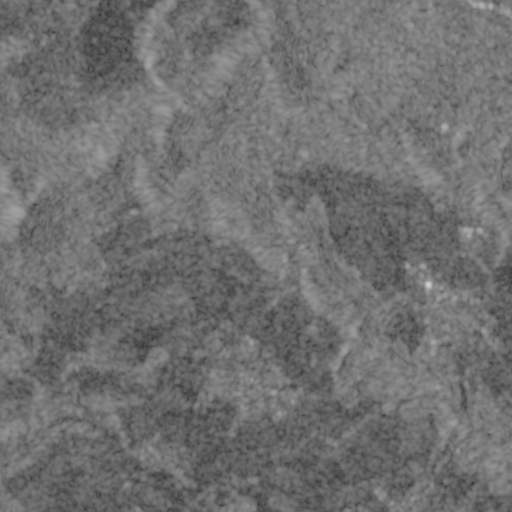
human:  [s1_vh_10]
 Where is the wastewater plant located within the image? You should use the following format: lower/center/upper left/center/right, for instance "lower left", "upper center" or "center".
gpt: The wastewater plant is located in the center of the image.
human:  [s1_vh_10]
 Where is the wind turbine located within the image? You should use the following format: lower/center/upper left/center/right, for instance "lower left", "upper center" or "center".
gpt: The wind turbine is located in the upper right of the image.
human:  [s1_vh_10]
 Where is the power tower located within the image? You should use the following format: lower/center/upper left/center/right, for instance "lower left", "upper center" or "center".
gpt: There is no power tower in the image.

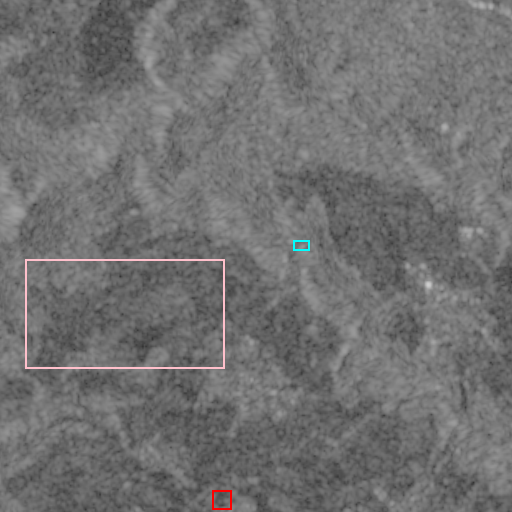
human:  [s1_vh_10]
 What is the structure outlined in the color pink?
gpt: The structure outlined in pink is a crop field.
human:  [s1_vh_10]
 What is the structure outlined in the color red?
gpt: The structure outlined in red is a park.
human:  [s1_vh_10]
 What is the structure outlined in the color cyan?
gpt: The structure outlined in cyan is a wastewater plant.
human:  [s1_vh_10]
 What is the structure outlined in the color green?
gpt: There is no green outline.